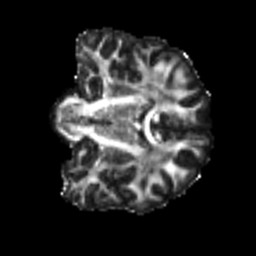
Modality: FA
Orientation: coronal
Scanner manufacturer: siemens
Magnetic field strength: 3 T
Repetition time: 4 s
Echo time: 0.0594 s